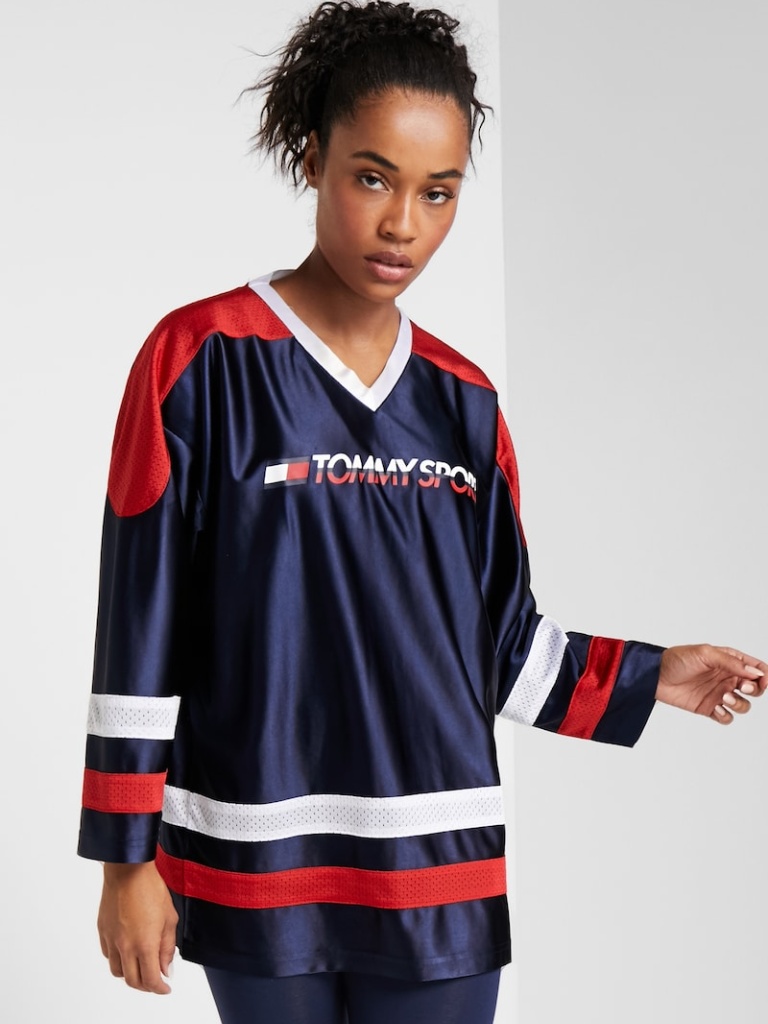
synthetic loose a long-sleeved with the sleeves down hip length Untucked v-neck jersey